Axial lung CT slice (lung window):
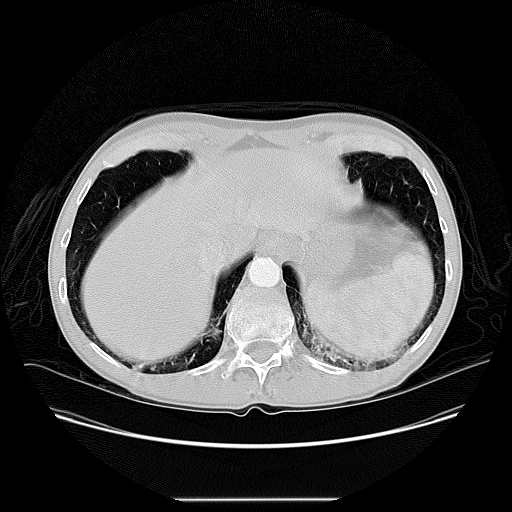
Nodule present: no